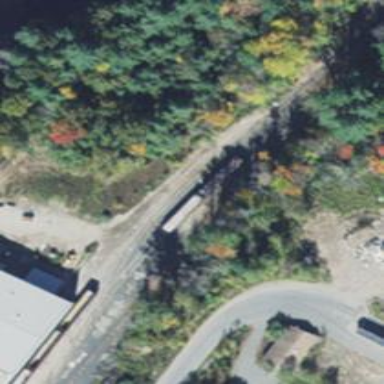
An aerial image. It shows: Railway spur service.